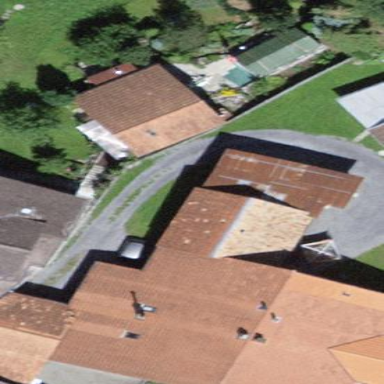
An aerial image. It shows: Rural barn.